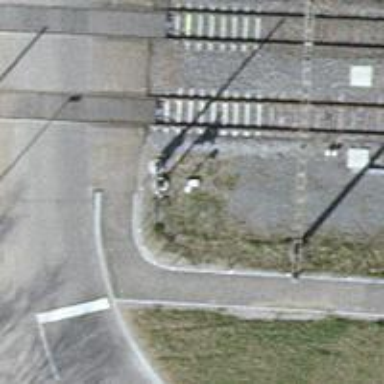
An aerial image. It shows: Railway buffer stop.